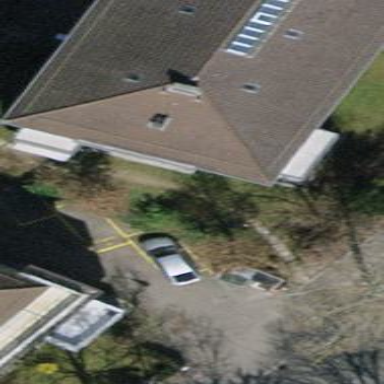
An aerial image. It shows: Building with hipped roof.